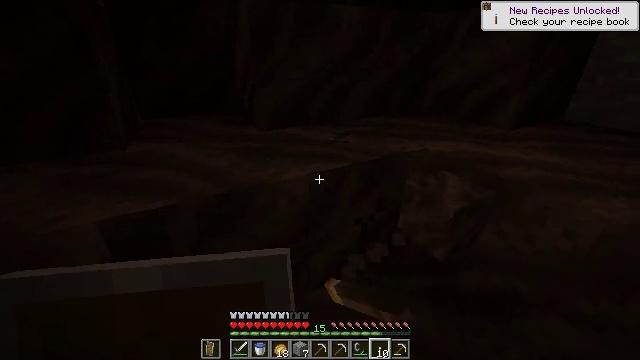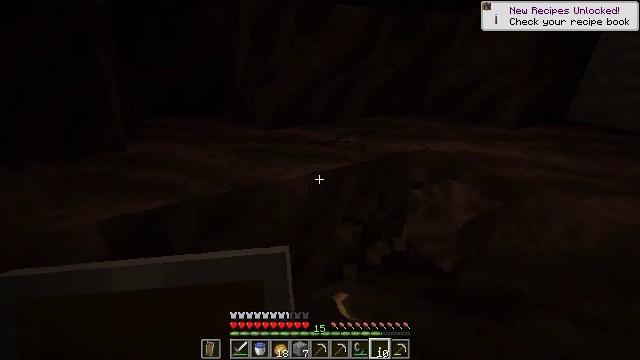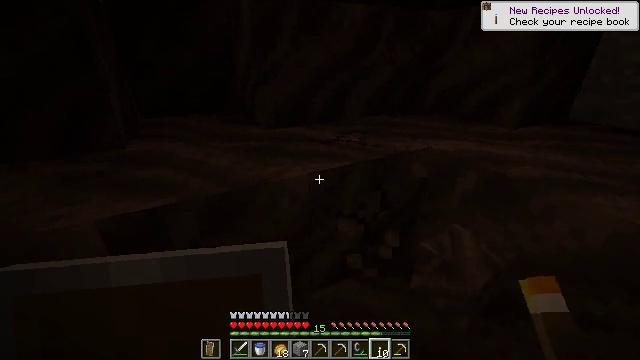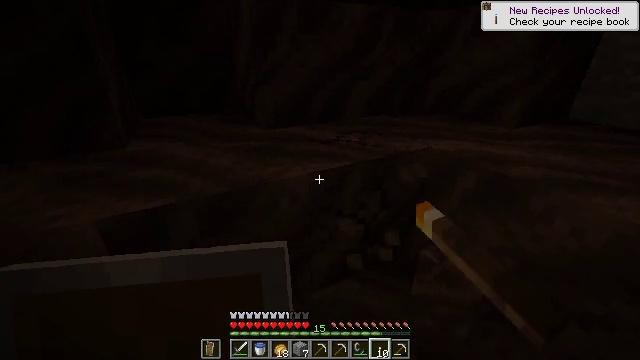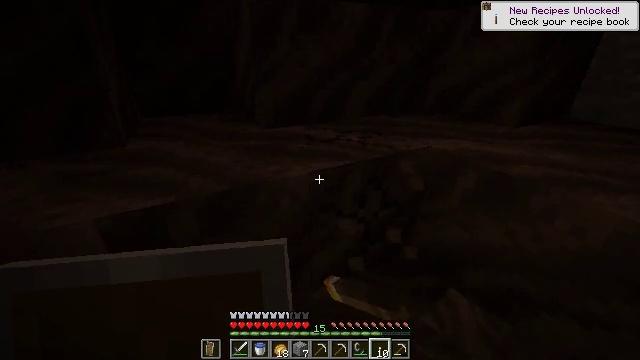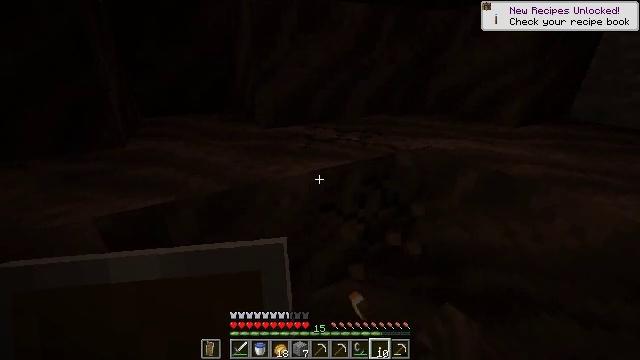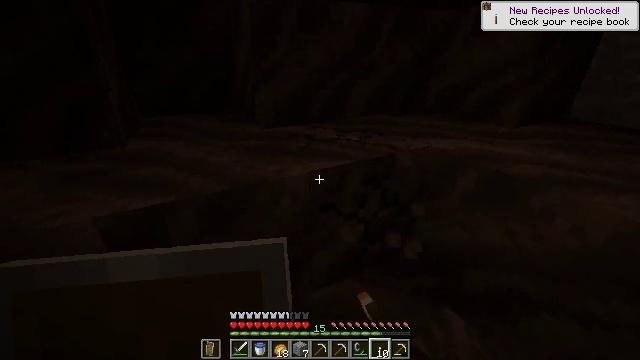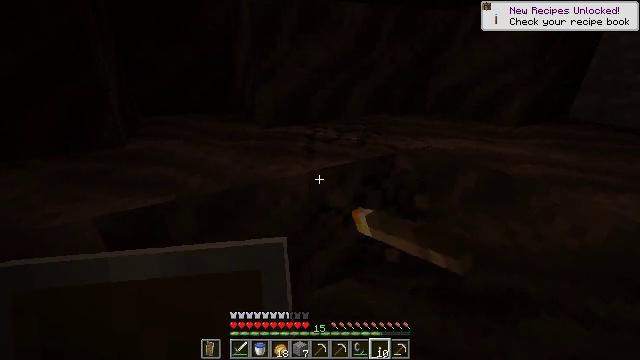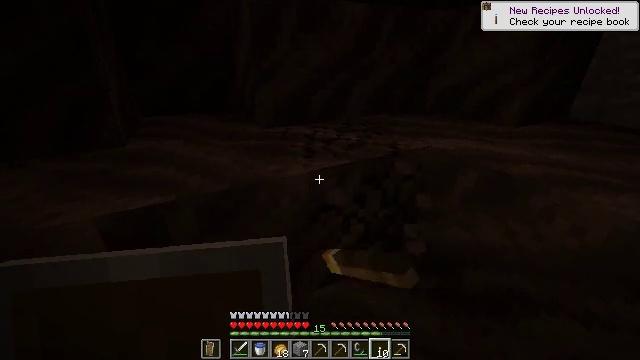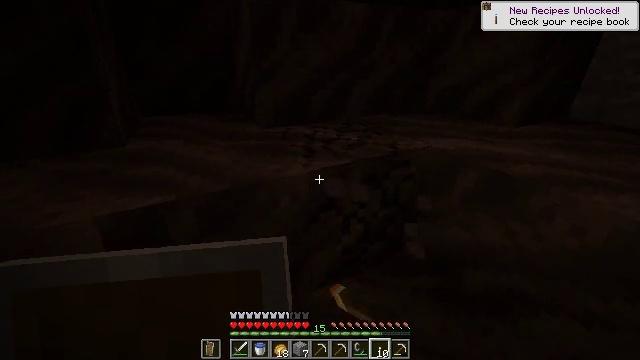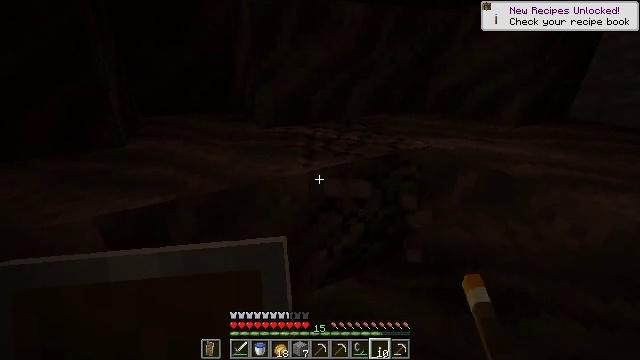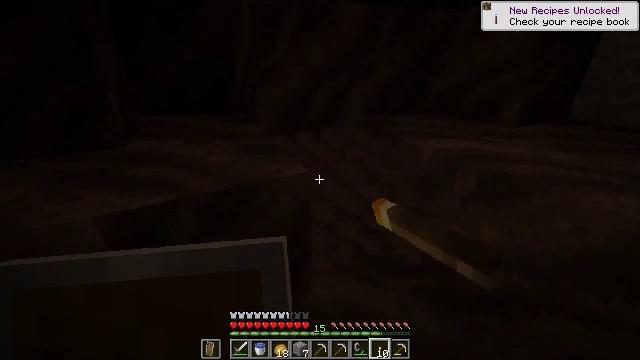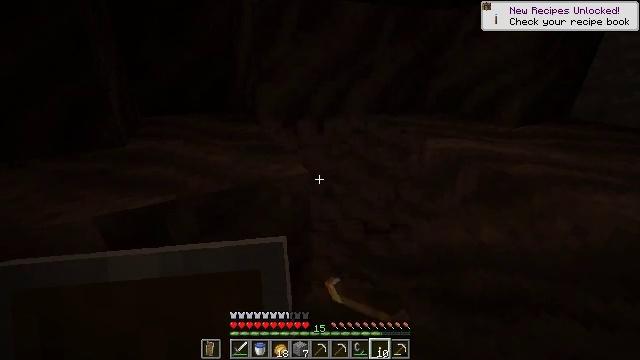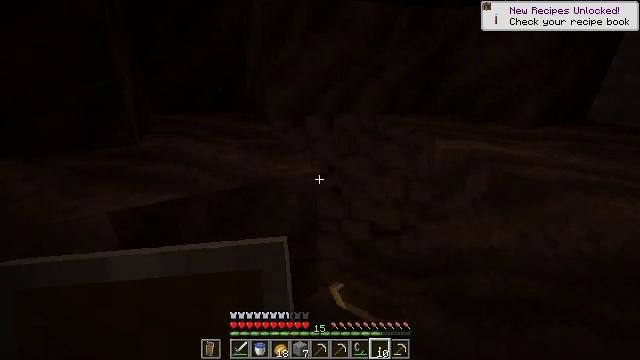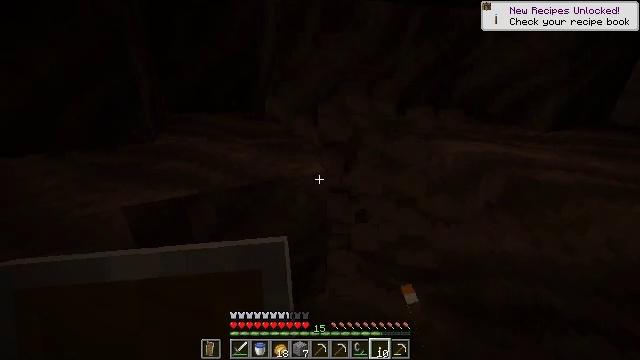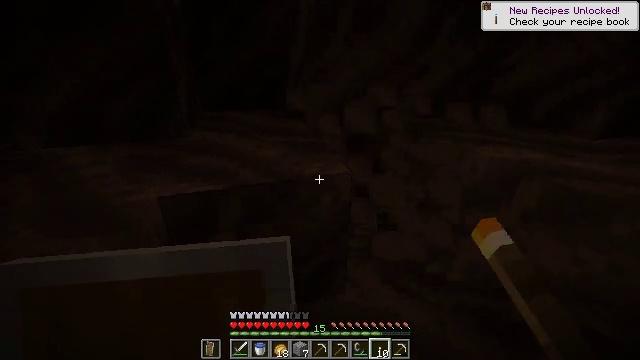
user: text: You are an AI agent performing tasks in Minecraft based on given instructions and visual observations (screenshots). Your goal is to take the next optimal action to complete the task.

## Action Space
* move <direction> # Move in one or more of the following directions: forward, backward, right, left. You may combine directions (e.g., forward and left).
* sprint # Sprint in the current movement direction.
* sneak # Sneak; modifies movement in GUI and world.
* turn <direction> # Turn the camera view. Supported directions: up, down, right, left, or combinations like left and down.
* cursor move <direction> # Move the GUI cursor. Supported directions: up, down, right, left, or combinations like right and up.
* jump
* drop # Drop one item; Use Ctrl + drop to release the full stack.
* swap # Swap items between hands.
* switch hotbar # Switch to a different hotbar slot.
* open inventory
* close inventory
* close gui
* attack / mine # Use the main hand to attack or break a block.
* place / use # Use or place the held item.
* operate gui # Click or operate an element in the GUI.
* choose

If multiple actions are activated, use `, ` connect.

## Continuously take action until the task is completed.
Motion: motion action
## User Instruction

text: Break soul soil to pick it up.
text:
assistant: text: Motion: attack / mine
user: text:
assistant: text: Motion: attack / mine
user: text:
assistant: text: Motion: attack / mine
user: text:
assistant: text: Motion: attack / mine
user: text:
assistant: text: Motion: attack / mine
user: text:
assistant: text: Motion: attack / mine
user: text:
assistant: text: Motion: attack / mine
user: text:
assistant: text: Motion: attack / mine
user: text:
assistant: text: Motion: attack / mine
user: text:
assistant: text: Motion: attack / mine
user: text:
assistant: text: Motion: attack / mine
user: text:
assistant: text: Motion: attack / mine
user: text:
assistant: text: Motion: turn left, attack / mine
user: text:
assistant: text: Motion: turn left, attack / mine
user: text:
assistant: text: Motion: turn left, attack / mine
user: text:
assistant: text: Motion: turn left, attack / mine
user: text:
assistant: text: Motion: turn left, attack / mine
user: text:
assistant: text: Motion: attack / mine
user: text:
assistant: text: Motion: attack / mine
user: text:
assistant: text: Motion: attack / mine
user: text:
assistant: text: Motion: attack / mine
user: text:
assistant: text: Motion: attack / mine
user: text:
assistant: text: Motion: attack / mine
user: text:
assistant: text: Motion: attack / mine
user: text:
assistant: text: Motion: attack / mine
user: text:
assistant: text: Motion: attack / mine
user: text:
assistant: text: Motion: attack / mine
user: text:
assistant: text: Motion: attack / mine
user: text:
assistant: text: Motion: attack / mine
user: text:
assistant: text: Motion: attack / mine